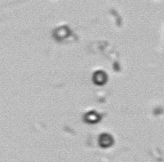
Label: Phaeocystis